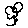
Label: flower